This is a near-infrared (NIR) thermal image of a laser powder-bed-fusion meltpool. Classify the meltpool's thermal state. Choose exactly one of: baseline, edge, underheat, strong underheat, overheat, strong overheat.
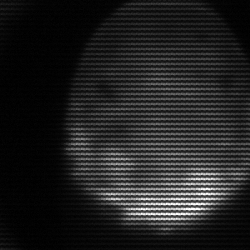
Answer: edge